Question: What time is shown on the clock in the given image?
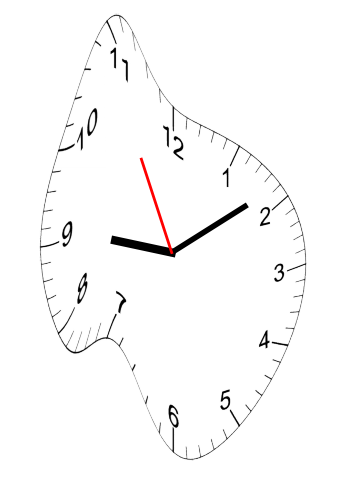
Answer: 09:08:55